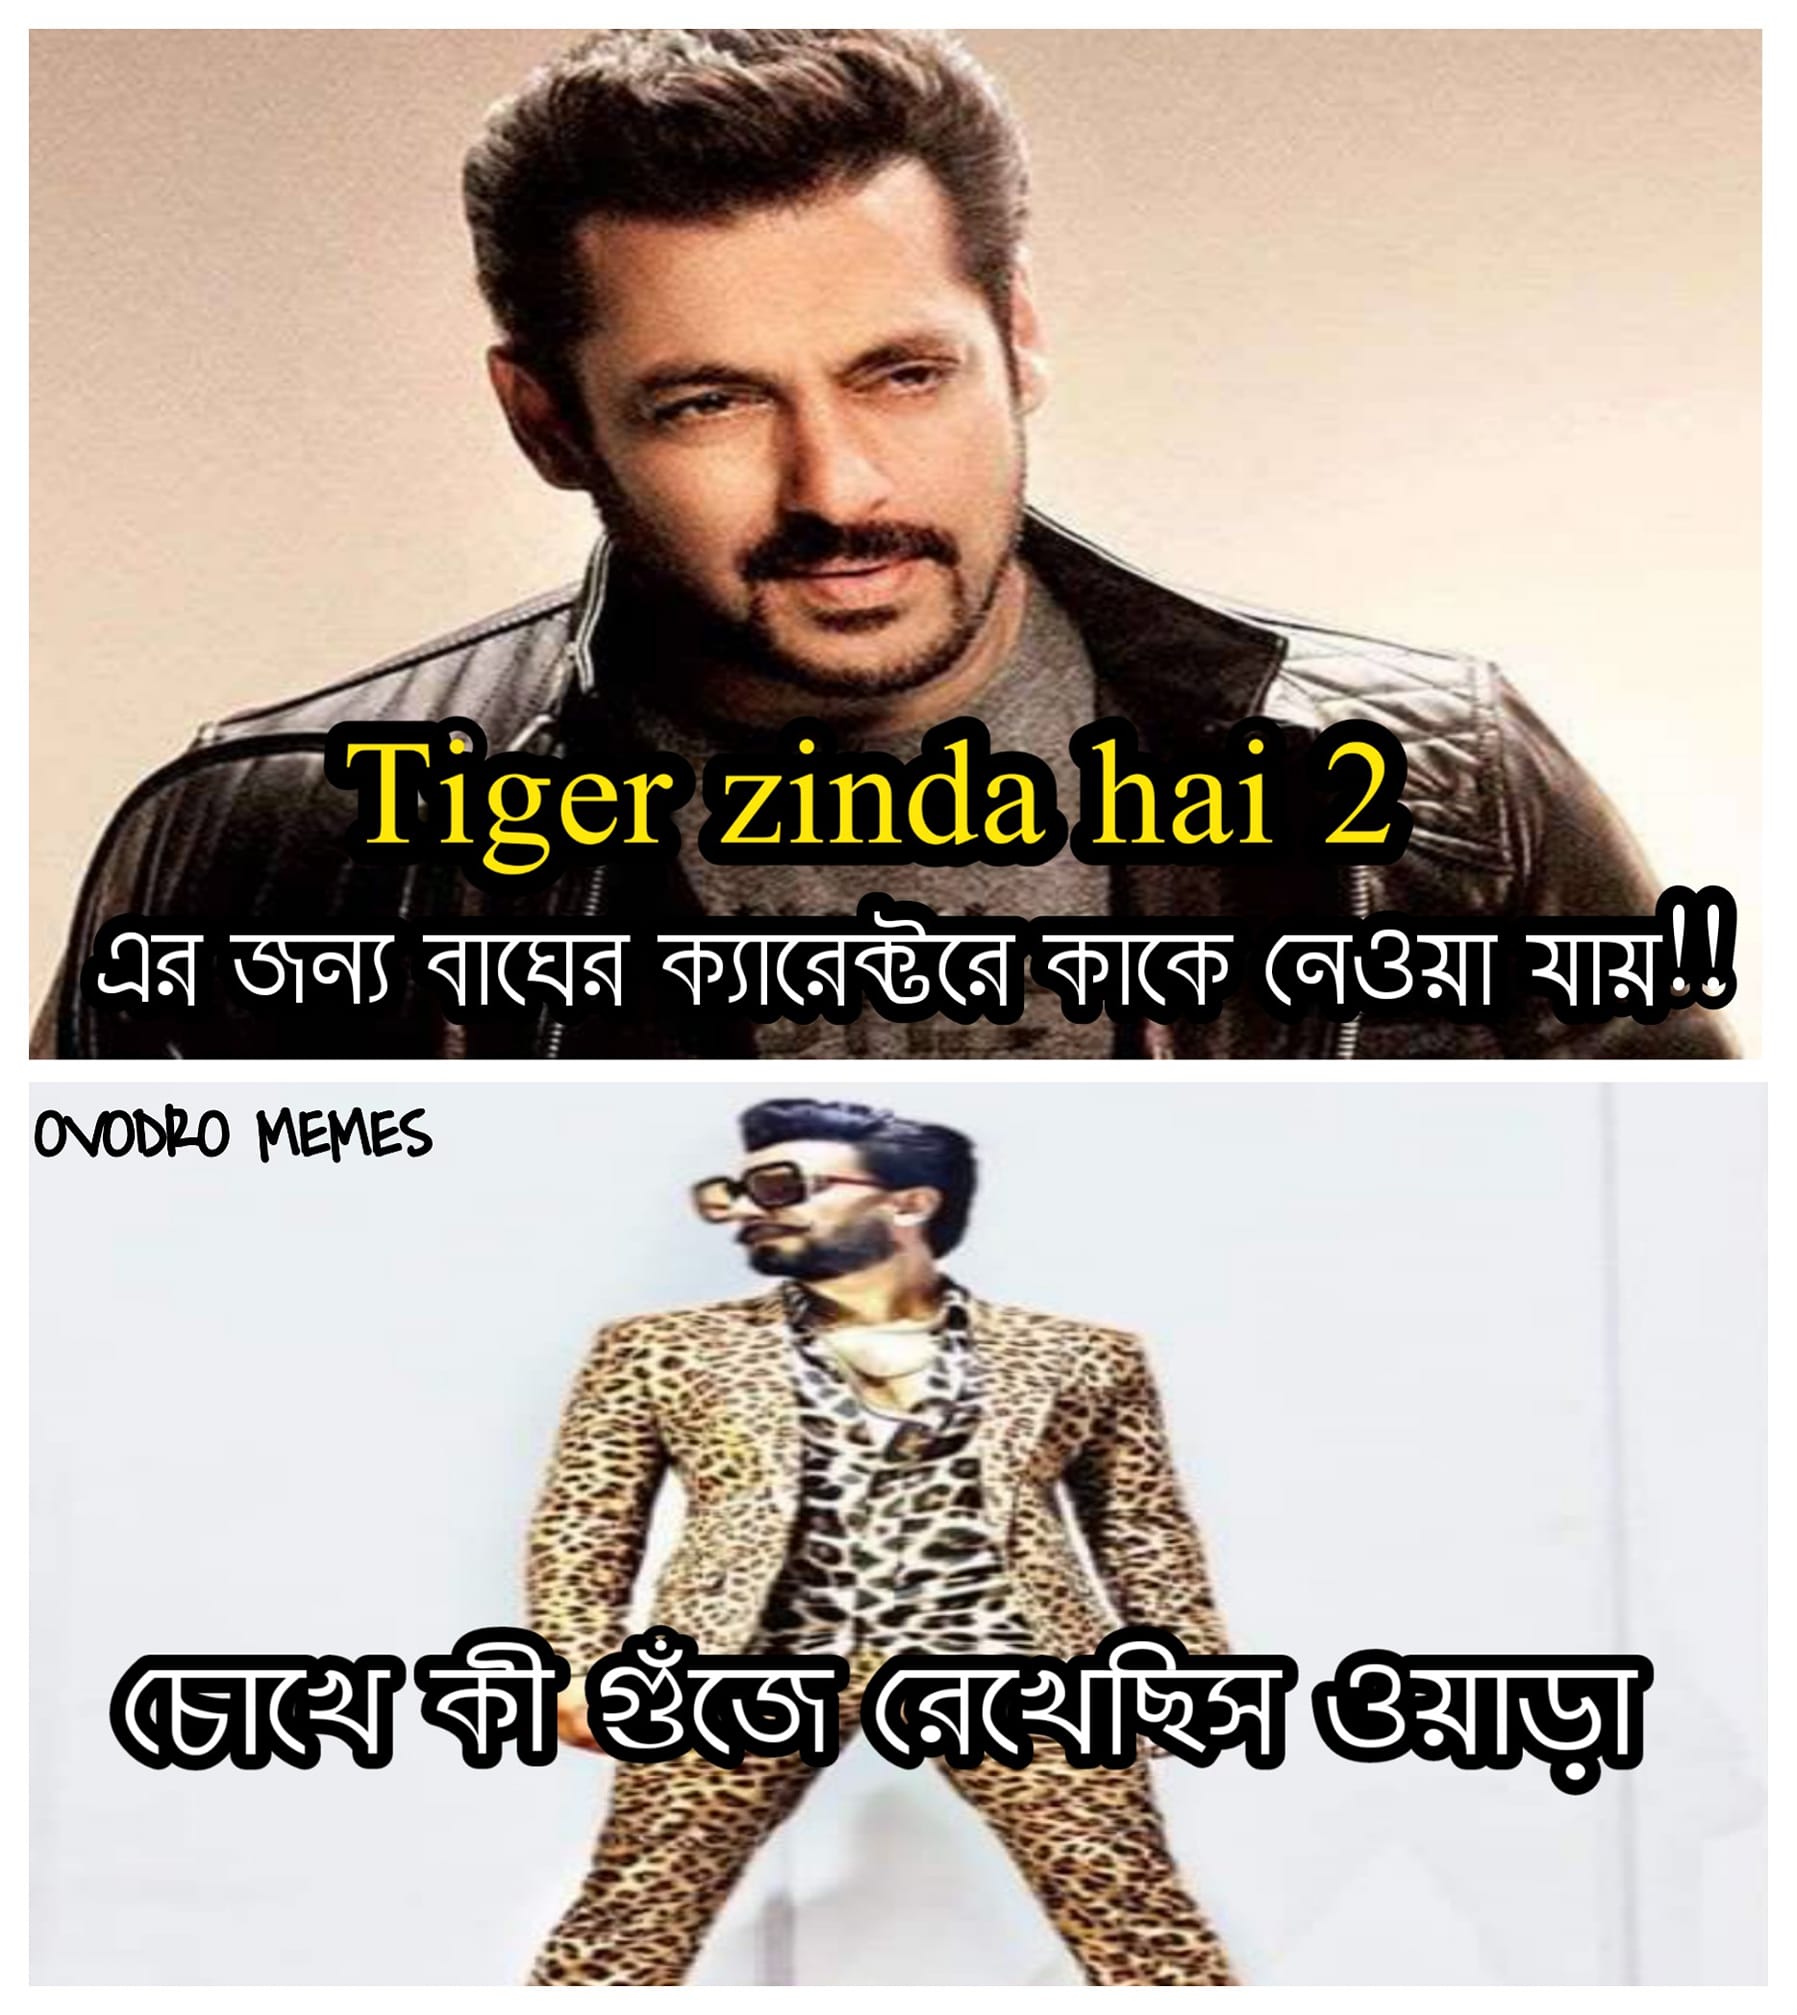
Caption: Tiger zinda hai 2  এর জন্য বাঘের ক্যারেক্টারে কাকে নেওয়া যায় !!    চোখে কী গুজে রেখেছিস ওয়াড়া
Label: hate